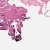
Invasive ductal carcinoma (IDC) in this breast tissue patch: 0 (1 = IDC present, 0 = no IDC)